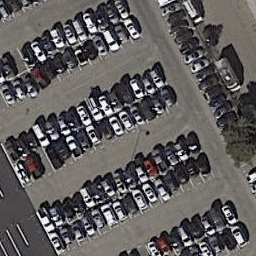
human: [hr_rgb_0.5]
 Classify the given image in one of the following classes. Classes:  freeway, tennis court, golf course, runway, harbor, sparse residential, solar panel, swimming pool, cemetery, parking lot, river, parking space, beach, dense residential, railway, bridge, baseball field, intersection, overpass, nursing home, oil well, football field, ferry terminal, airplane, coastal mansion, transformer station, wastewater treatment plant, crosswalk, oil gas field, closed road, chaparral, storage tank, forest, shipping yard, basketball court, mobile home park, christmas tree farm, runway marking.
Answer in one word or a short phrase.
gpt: parking lot